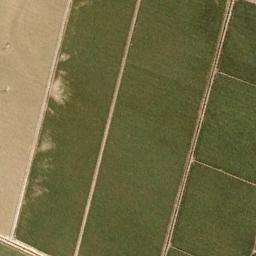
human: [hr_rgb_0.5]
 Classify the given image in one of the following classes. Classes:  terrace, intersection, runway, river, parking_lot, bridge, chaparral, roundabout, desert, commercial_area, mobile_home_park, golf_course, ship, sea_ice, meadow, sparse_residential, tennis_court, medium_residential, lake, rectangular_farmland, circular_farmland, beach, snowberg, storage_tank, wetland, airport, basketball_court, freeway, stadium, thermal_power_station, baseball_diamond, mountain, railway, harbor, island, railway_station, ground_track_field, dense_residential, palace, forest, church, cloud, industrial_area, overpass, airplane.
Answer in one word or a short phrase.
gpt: rectangular_farmland